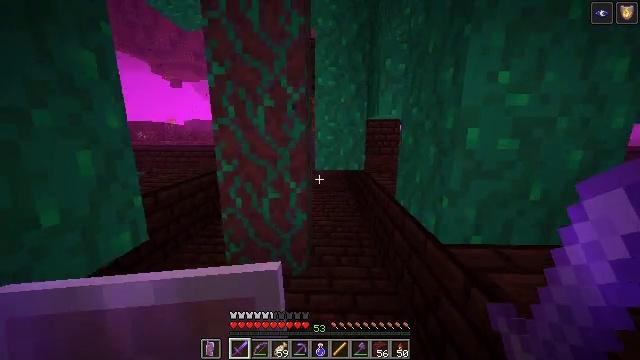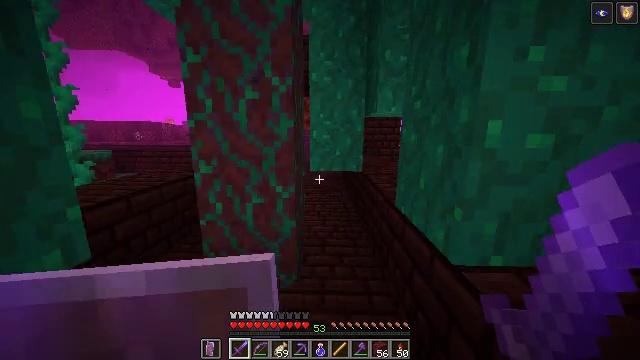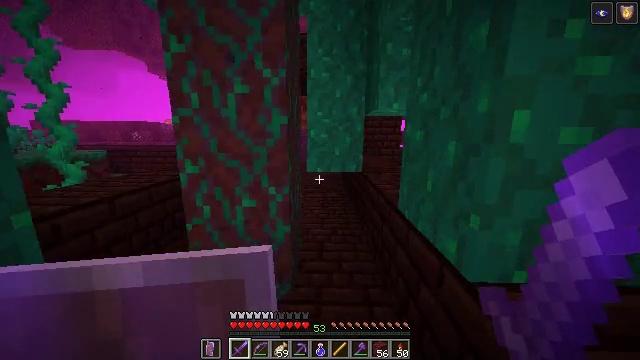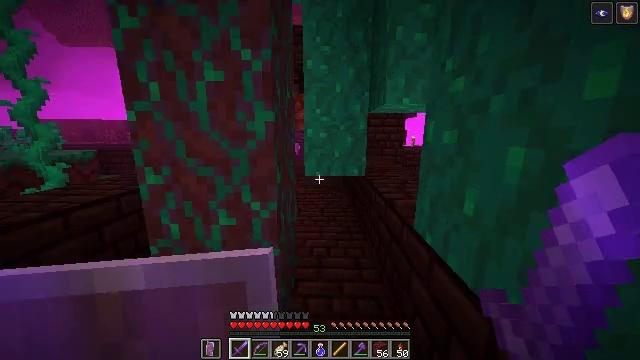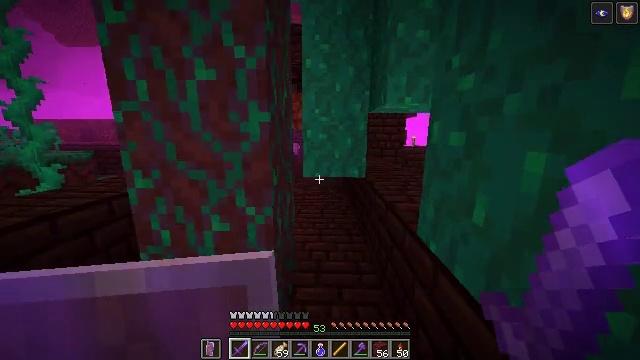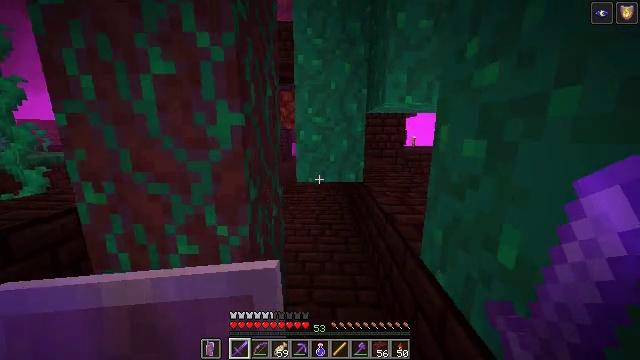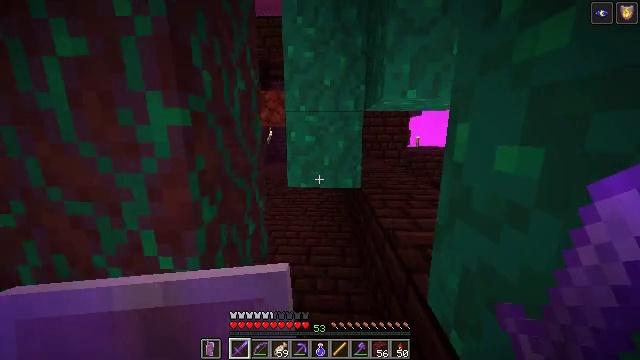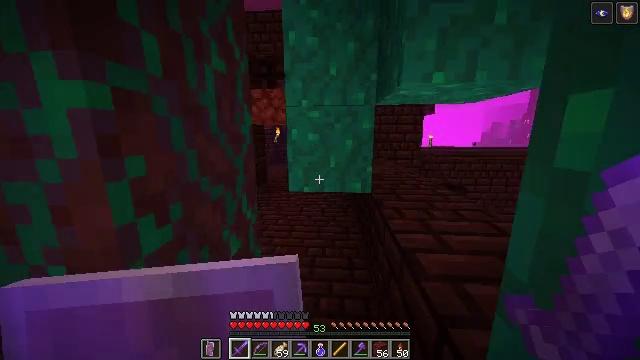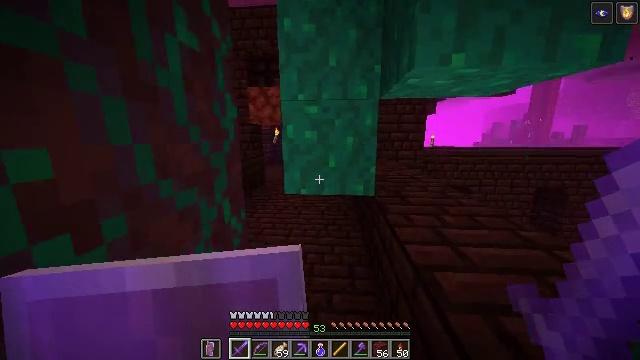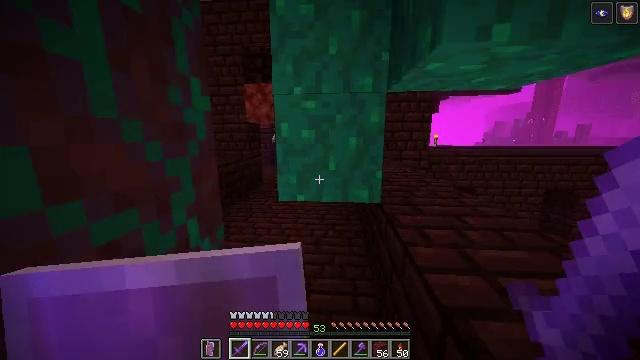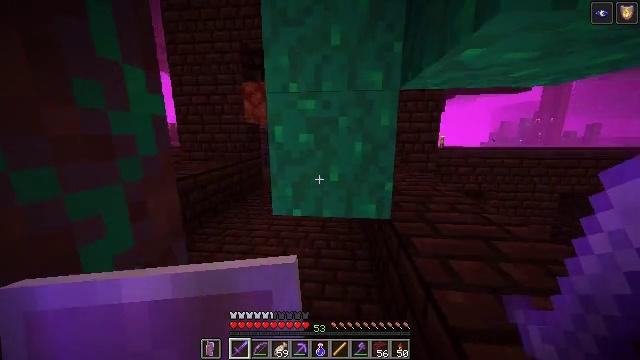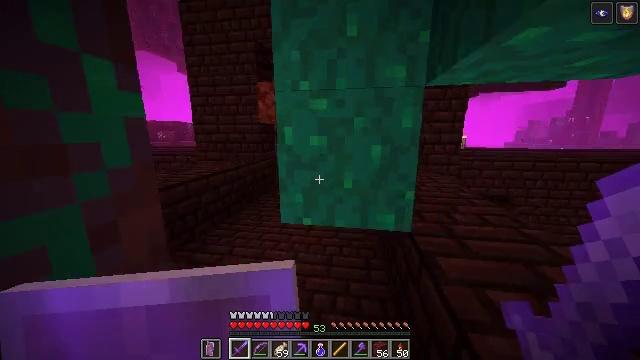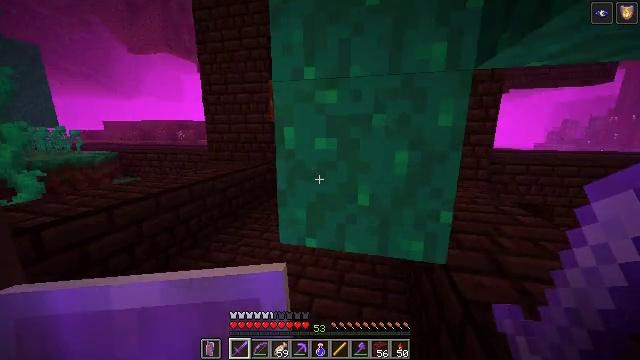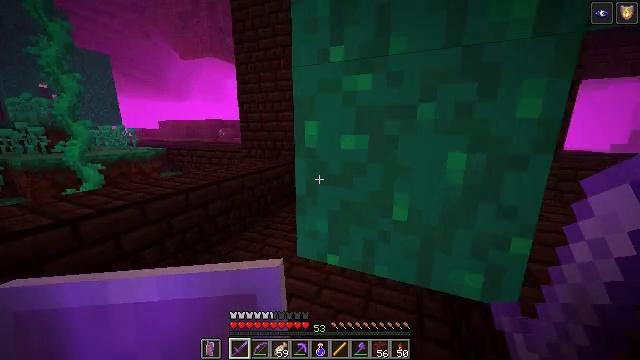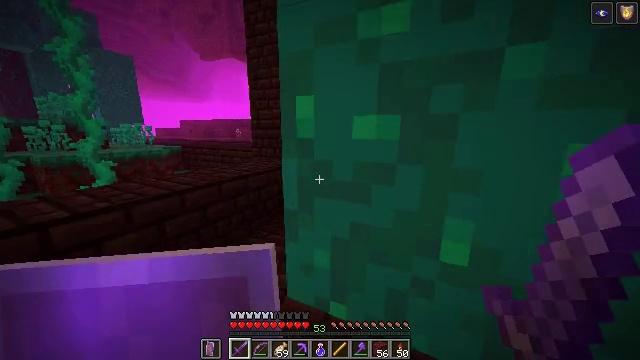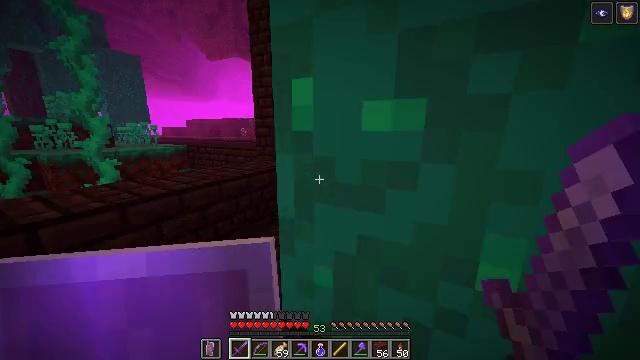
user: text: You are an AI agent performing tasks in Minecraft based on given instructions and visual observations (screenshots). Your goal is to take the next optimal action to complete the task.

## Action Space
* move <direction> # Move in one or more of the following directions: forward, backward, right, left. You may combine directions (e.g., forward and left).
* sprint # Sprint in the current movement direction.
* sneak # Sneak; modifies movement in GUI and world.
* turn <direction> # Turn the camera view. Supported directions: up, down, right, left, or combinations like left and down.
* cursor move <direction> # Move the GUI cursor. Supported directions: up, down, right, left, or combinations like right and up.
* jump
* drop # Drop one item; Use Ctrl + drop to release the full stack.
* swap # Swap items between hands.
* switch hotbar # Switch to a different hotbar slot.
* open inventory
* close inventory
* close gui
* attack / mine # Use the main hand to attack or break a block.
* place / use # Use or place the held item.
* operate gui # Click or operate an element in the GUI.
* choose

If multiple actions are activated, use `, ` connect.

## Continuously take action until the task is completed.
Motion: motion action
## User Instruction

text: Defeat a magma cube.
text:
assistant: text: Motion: move forward, sprint
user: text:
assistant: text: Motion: move forward, sprint
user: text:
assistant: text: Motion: move forward, sprint
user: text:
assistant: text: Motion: move forward and move right, sprint
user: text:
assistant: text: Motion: move forward and move right, sprint
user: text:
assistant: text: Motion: move forward, sprint
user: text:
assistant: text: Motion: move forward, sprint, turn left
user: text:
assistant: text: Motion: move forward, sprint
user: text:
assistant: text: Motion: move forward, sprint
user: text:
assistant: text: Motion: move forward, sprint
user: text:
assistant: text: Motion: move forward, sprint, turn left
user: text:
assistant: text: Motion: move forward, sprint, turn left
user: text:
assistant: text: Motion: move forward, sprint, turn left
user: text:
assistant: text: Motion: move forward, sprint, turn left
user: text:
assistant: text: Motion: move forward, sprint, turn left
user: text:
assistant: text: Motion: move forward, sprint, turn left
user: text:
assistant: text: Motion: move forward, sprint, turn left
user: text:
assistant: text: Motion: move forward and move left, sprint
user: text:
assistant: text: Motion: move forward and move left, sprint
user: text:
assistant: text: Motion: move forward and move left, sprint
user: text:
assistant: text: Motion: move forward, sprint
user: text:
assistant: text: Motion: move forward, sprint
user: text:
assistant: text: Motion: move forward, sprint, turn right
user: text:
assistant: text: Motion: move forward, sprint, turn right and up
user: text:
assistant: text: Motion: move forward, sprint, turn right and up
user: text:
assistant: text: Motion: move forward, sprint, turn right
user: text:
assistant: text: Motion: move forward, sprint
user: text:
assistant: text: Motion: move forward, sprint
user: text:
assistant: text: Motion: move forward, sprint
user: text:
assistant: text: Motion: move forward, sprint